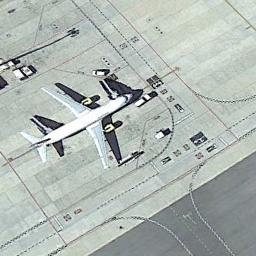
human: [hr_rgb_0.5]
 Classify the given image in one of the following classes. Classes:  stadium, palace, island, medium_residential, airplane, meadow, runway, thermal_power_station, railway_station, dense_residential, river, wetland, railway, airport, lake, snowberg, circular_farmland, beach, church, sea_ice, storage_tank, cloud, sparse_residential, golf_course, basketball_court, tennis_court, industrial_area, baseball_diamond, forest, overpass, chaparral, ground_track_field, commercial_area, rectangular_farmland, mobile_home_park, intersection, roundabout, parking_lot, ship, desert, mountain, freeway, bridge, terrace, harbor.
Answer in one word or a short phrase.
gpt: airplane